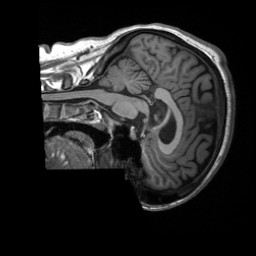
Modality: T1w
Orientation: sagittal
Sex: female
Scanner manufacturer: siemens
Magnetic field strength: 3 T
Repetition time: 2.3 s
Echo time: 0.00226 s